Question: I have to detect leukocytes cells in an image that contains another blood cells, but the differences can be distinguished through the color of cells, leukocytes have more dense purple color, can be seen in the image below.
What color methode I've to use RGB/HSV ? and why ?!
sample image:

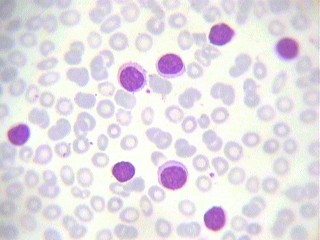
Answer: Usually when making decisions like this I just quickly plot the different channels and color spaces and see what I find. It is always better to start with a high quality image than to start with a low one and try to fix it with lots of processing
In this specific case I would use HSV. But unlike most color segmentation I would actually use the Saturation Channel to segment the images. The cells are nearly the same Hue so using the hue channel would be very difficult.
hue, (at full saturation and full brightness) very hard to differentiate cells

saturation huge contrast

Green channel, actually shows a lot of contrast as well (it surprised me)

the red and blue channels are hard to actually distinguish the cells.
Now that we have two candidate representations the saturation or the Green channel, we ask which is easier to work with? Since any HSV work involves us converting the RGB image, we can dismiss it, so the clear choice is to simply use the green channel of the RGB image for segmentation.
since you didn't include a language tag I would like to attach some Matlab code I just wrote. It displays an image in all 4 color spaces so you can quickly make an informed decision on which to use. It mimics <URL> colorspace selection window
'''
function ViewColorSpaces(rgb_image)
% ViewColorSpaces(rgb_image)
% displays an RGB image in 4 different color spaces. RGB, HSV, YCbCr,CIELab
% each of the 3 channels are shown for each colorspace
% the display mimcs the New matlab color thresholder window
% http://www.mathworks.com/help/images/image-segmentation-using-the-color-thesholder-app.html
hsvim = rgb2hsv(rgb_image);
yuvim = rgb2ycbcr(rgb_image);
%cielab colorspace
cform = makecform('srgb2lab');
cieim = applycform(rgb_image,cform);
figure();
%rgb
subplot(3,4,1);imshow(rgb_image(:,:,1));title(sprintf('RGB Space
red'))
subplot(3,4,5);imshow(rgb_image(:,:,2));title('green')
subplot(3,4,9);imshow(rgb_image(:,:,3));title('blue')
%hsv
subplot(3,4,2);imshow(hsvim(:,:,1));title(sprintf('HSV Space
hue'))
subplot(3,4,6);imshow(hsvim(:,:,2));title('saturation')
subplot(3,4,10);imshow(hsvim(:,:,3));title('brightness')
%ycbcr / yuv
subplot(3,4,3);imshow(yuvim(:,:,1));title(sprintf('YCbCr Space
Luminance'))
subplot(3,4,7);imshow(yuvim(:,:,2));title('blue difference')
subplot(3,4,11);imshow(yuvim(:,:,3));title('red difference')
%CIElab
subplot(3,4,4);imshow(cieim(:,:,1));title(sprintf('CIELab Space
Lightness'))
subplot(3,4,8);imshow(cieim(:,:,2));title('green red')
subplot(3,4,12);imshow(cieim(:,:,3));title('yellow blue')
end
'''
you could call it like this
'''
rgbim = imread('http://i.stack.imgur.com/gd62B.jpg');
ViewColorSpaces(rgbim)
'''
and the display is this